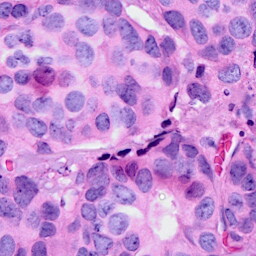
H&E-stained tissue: Breast